Question: Here I am to show popup like frame in system tray using 'Dimension' and 'Toolkit' class.
I have 5 pop ups. Mean 5 frames are showing one over one. After that I want to show all frames in single frame, where I can scroll this frame.
So can you please suggest to me how to achieve that?
'''
int n=0;
while (itr.hasNext()) {
Object element = itr.next();
bean = (JavaBean) element;
System.out.print("---->" + bean.getTime());
System.out.print("---->" + bean.getTitle());
System.out.println("----->" + bean.getUrl());
final URI uri = new URI(bean.getUrl());
final JFrame frame = new JFrame();
frame.setSize(350, 70);
frame.add(new JSeparator(SwingConstants.HORIZONTAL));
frame.setAlwaysOnTop(true);
frame.setUndecorated(true);
frame.setLayout(new GridBagLayout());
JButton cloesButton = new JButton("X");
JButton linkbutton = new JButton("links");
addComponent(frame, linkbutton, 0, 0, 1, 1, GridBagConstraints.CENTER, GridBagConstraints.BOTH);
addComponent(frame, cloesButton, 1, 0, 1, 1, GridBagConstraints.CENTER, GridBagConstraints.BOTH);
linkbutton.setText("<HTML><div style='width:200px; color:#000; border:1px solid #e5e5e5; margin-right:5px;'>" + bean.getTitle() + "</div>" + "</HTML>");
linkbutton.setBackground(Color.LIGHT_GRAY);
linkbutton.setHorizontalAlignment(SwingConstants.LEFT);
cloesButton.setFocusable(false);
linkbutton.setToolTipText(uri.toString());
frame.add(linkbutton);
frame.add(cloesButton);
frame.setVisible(true);
//Set Pop up at bottom - right
Dimension scrSize = Toolkit.getDefaultToolkit().getScreenSize();// size of the screen
Insets toolHeight = Toolkit.getDefaultToolkit().getScreenInsets(frame.getGraphicsConfiguration());// height of the task bar
//frame.setLocation(scrSize.width - frame.getWidth(), scrSize.height - toolHeight.bottom - frame.getHeight());
frame.setLocation(scrSize.width - frame.getWidth(), scrSize.height - toolHeight.bottom - (frame.getHeight() * (n + 1)));
n++;
}
'''

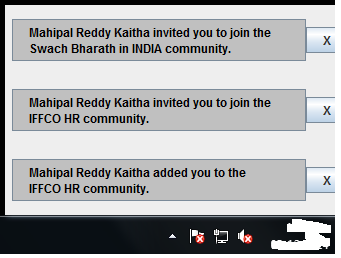
Answer: Define JPanel instead of Frame into the loop and add all of the JPanel to one single Frame.
Something like this:
'''
JFrame frame = ...
while(...) {
JPanel panel = new JPanel();
panel.add(buttons, etc)
frame.add(panel);
}
'''